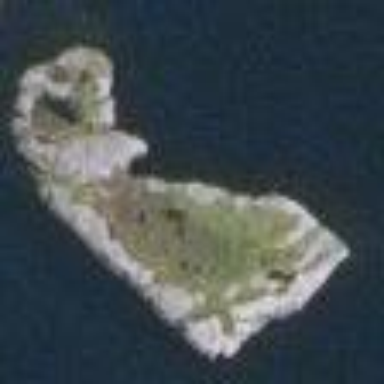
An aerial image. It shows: Islet.